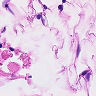
Metastatic tissue present: no